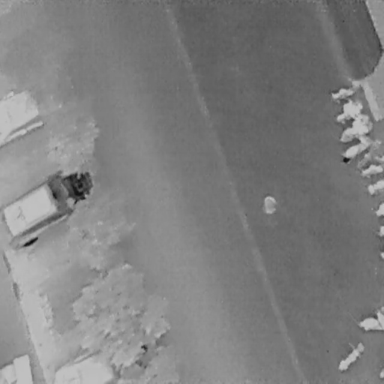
There are 13 objects shown in the infrared image, including ten Bicycles, and three Cars.